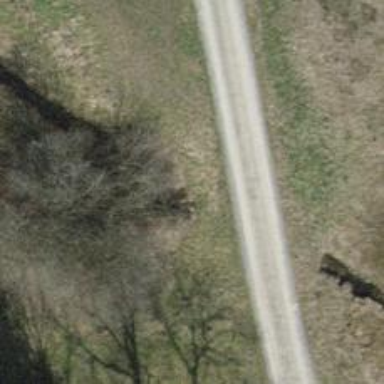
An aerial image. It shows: Culvert tunnel under ditch.